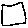
Label: square